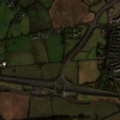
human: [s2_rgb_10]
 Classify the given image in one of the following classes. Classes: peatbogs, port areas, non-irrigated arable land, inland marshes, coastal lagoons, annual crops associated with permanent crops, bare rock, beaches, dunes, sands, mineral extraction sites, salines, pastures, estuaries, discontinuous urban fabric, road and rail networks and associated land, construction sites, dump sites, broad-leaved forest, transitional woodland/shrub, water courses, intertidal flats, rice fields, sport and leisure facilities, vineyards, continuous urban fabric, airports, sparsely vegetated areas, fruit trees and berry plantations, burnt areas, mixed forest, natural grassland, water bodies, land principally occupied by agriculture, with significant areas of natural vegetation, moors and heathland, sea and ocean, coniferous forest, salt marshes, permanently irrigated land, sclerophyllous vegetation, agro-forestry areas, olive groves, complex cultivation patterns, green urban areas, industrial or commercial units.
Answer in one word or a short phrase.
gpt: discontinuous urban fabric, road and rail networks and associated land, non-irrigated arable land, pastures, mixed forest